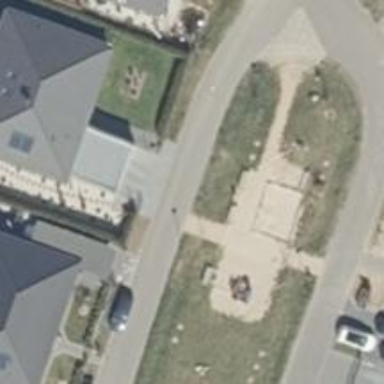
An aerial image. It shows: Compacted footway.